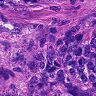
Metastatic tissue present: yes